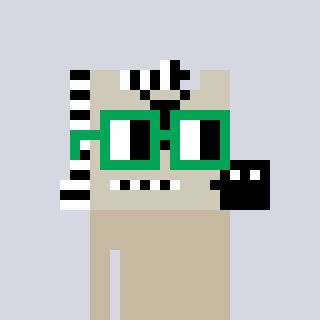
a pixel art character with square green glasses, a zebra-shaped head and a computerblue-colored body on a cool background